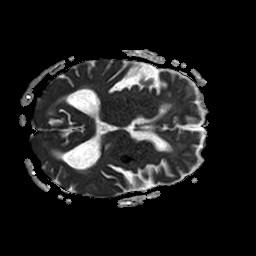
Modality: ADC
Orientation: axial
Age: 76
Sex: male
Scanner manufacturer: philips
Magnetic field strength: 1.5 T
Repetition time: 3.514 s
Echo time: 0.07078 s